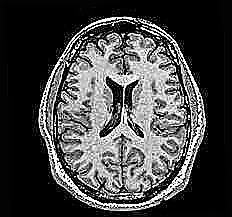
Label: notumor